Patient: sex F, age 63
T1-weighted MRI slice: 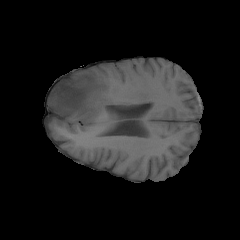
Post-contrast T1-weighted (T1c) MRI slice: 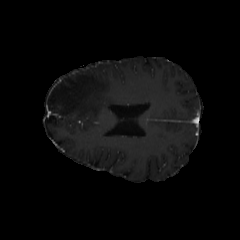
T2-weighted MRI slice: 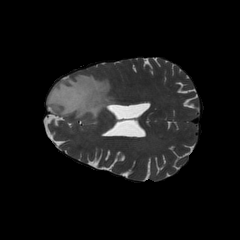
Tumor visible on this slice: yes
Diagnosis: Glioblastoma, IDH-wildtype
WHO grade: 4